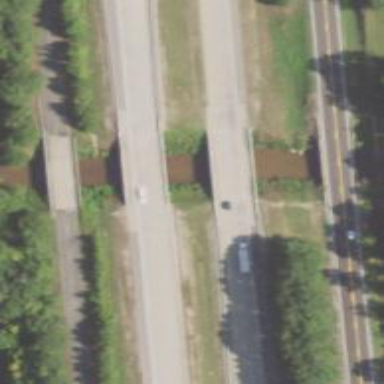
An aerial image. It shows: Beam bridge on motorway.